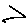
Label: zigzag